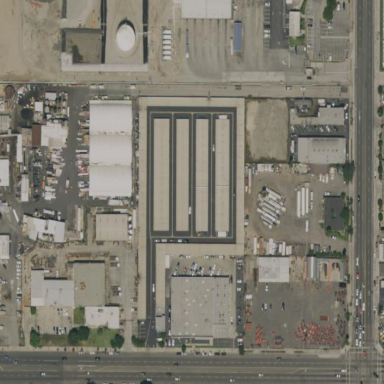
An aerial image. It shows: Warehouse building used for warehousing.